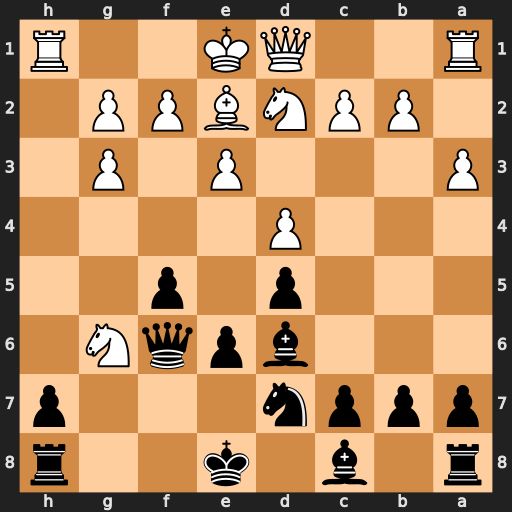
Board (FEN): r1b1k2r/pppn3p/3bpqN1/3p1p2/3P4/P3P1P1/1PPNBPP1/R2QK2R
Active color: b
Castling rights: KQkq
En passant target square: -
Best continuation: hxg6 Rxh8+ Qxh8